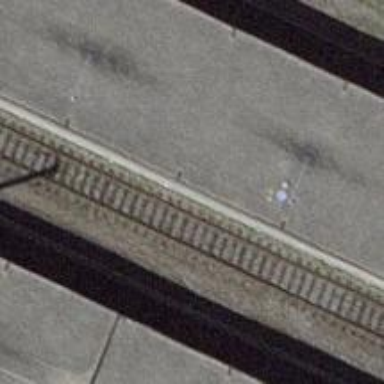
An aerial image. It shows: Railway stop with public transport stop position.